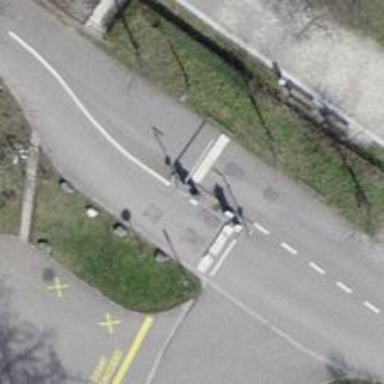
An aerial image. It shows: Lift gate barrier.